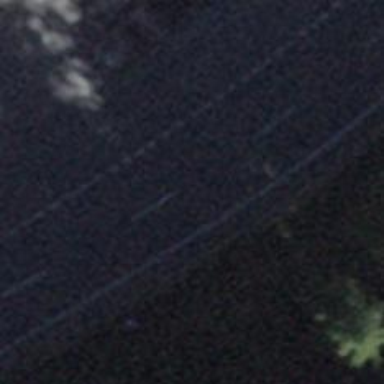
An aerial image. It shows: Secondary road with asphalt surface.